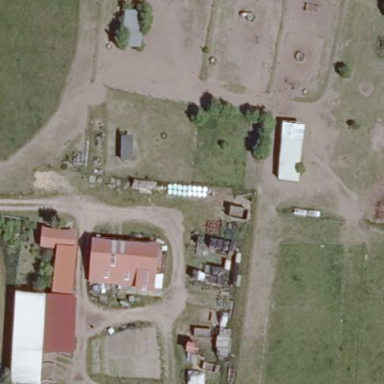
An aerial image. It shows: Farmyard area.